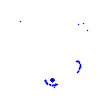
Particle: proton